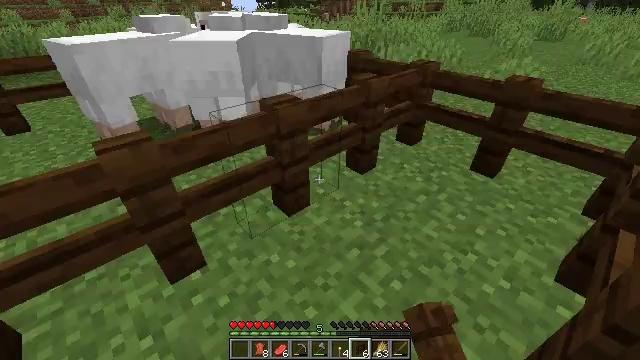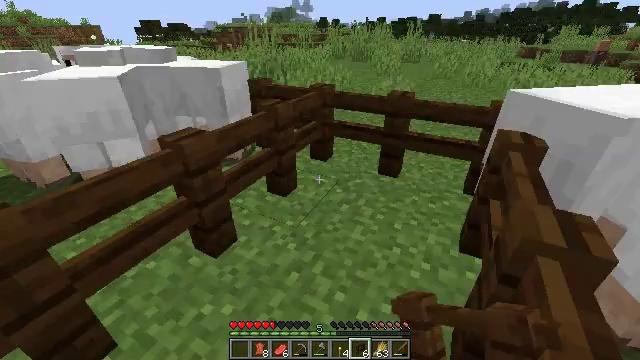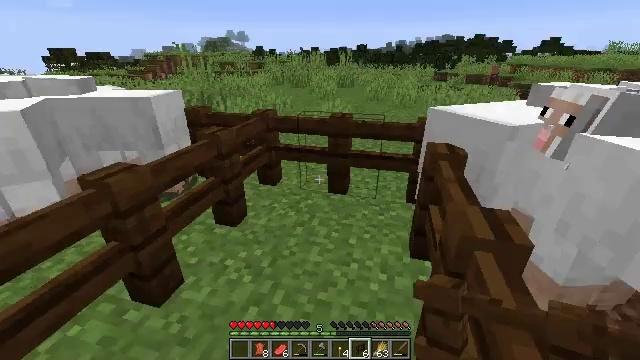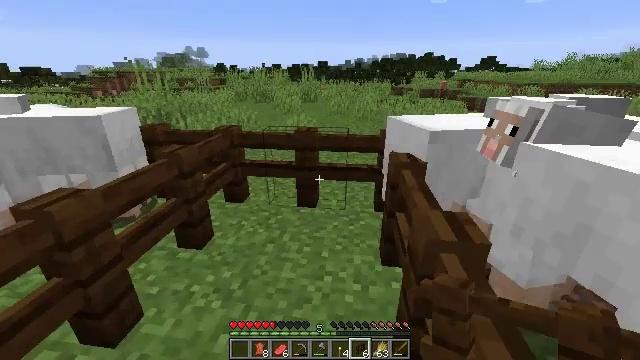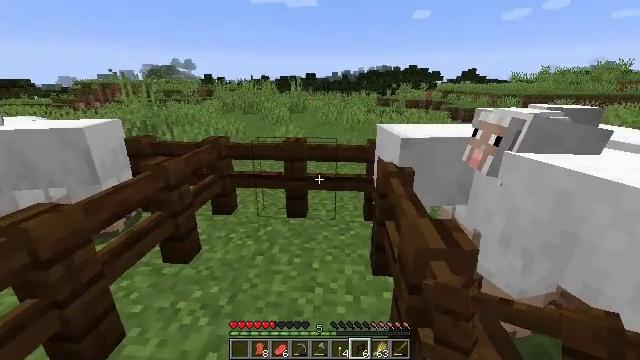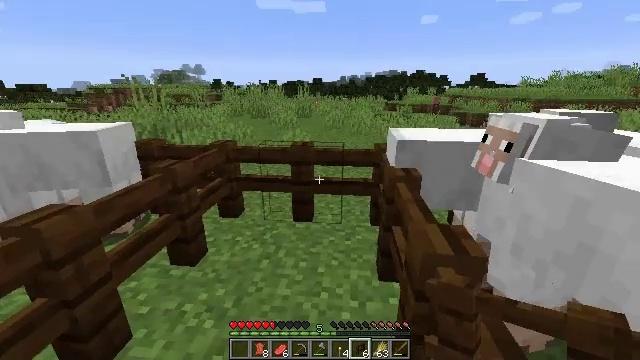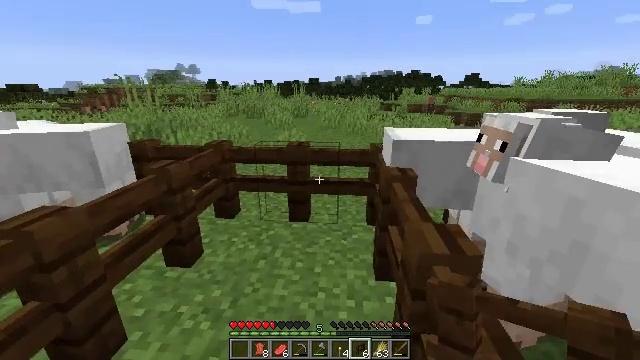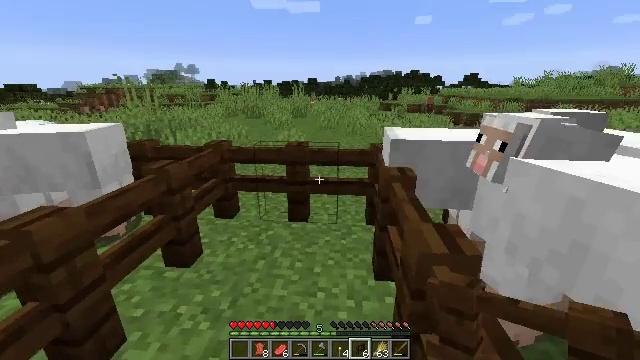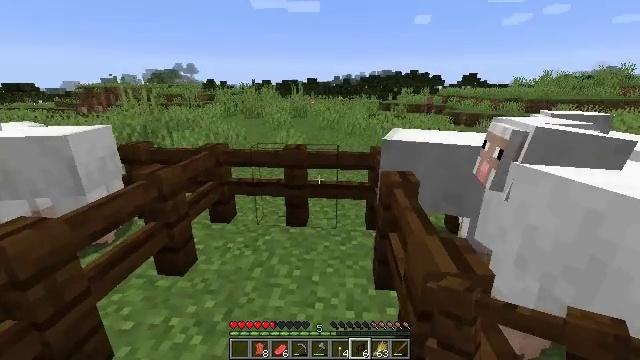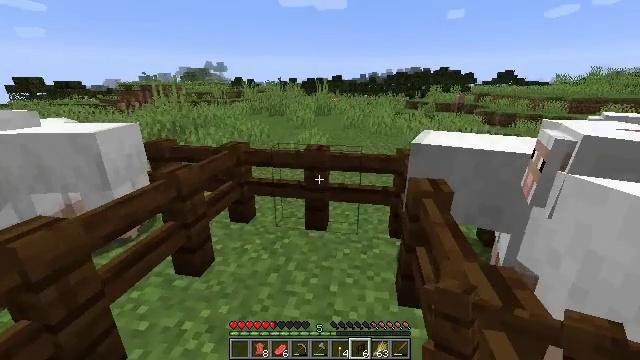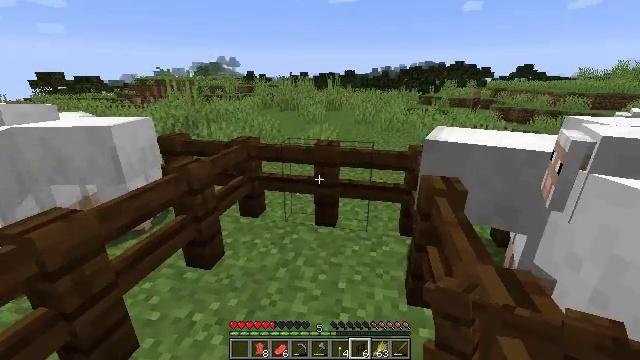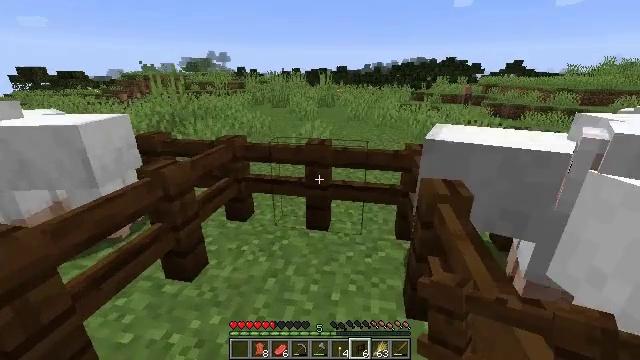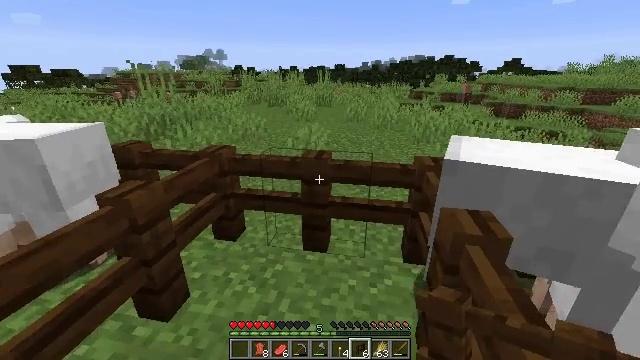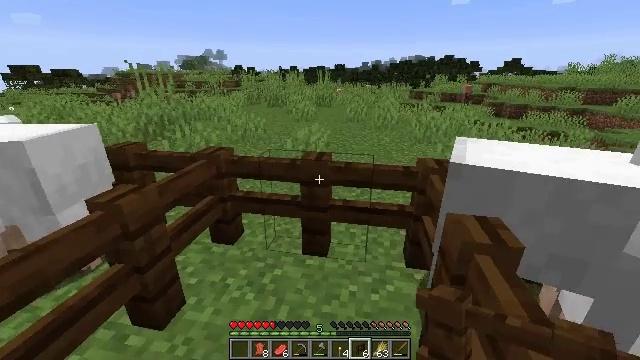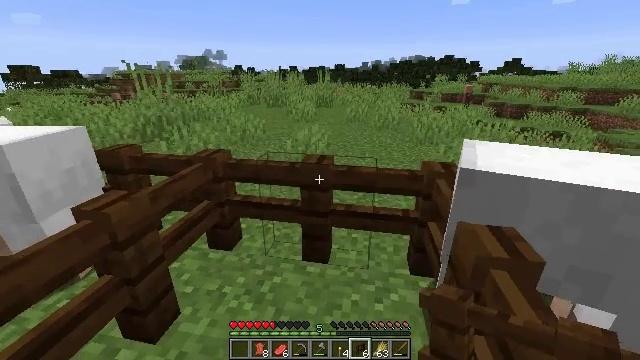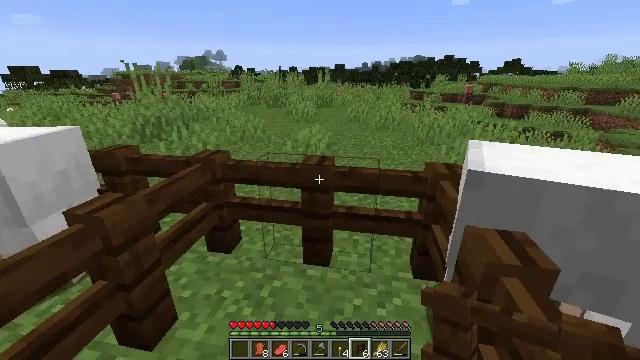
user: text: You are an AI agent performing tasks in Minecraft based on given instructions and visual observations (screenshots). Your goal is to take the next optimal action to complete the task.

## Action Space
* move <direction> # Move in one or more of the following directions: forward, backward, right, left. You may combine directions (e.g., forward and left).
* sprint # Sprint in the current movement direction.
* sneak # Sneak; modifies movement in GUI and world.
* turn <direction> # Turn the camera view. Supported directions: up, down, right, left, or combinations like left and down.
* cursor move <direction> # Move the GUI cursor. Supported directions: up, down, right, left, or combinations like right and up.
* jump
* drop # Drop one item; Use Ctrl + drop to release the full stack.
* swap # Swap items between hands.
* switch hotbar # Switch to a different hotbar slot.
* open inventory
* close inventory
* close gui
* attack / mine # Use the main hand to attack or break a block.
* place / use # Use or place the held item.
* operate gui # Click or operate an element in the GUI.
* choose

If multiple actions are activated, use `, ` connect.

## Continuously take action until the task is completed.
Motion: motion action
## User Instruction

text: Gather materials from the dark oak fence.
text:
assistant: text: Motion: turn right and up
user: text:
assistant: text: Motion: turn right and up
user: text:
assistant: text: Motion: turn right and up
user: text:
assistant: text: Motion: turn right and up
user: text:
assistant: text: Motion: turn left
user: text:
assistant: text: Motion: no_op
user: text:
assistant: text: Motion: no_op
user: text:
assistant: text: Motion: move forward
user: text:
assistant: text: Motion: move forward, turn left
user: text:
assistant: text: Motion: move forward, turn left and down
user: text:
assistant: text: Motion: move forward, turn right
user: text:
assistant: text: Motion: move forward
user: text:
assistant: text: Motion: no_op
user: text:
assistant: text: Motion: no_op
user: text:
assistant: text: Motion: no_op
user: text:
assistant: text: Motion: no_op
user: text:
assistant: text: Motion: turn right
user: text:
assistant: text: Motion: no_op
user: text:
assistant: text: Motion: no_op
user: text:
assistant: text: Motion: no_op
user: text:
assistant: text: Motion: no_op
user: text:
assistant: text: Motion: no_op
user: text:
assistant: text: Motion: no_op
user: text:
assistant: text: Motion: no_op
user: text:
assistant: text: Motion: no_op
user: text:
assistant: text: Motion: no_op
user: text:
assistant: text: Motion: no_op
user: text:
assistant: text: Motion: no_op
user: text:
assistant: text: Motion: no_op
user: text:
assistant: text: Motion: no_op